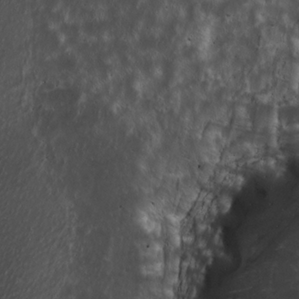
Label: non_frost